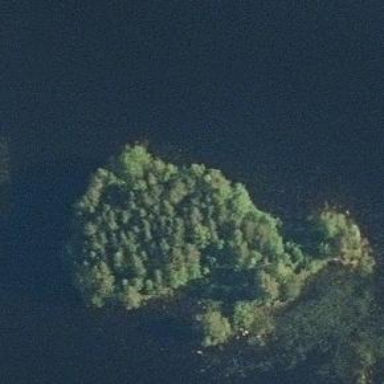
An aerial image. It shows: Island.